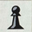
Piece: bP